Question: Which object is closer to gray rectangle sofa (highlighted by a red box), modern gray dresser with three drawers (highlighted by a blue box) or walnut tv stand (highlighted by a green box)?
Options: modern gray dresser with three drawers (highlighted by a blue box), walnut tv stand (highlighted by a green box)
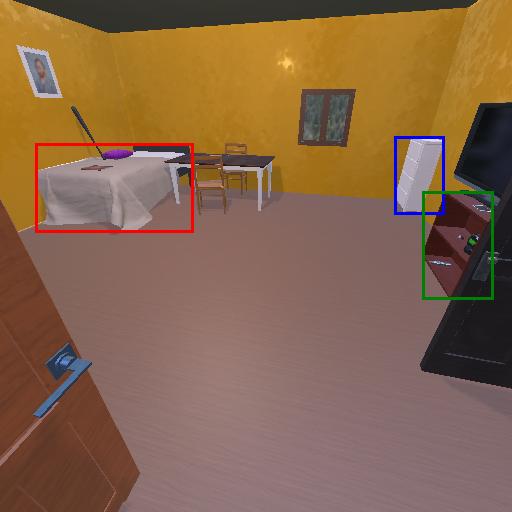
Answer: modern gray dresser with three drawers (highlighted by a blue box)